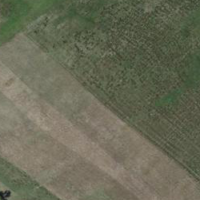
EUNIS habitat code: 16
Species observed at this site:
Lathyrus pratensis